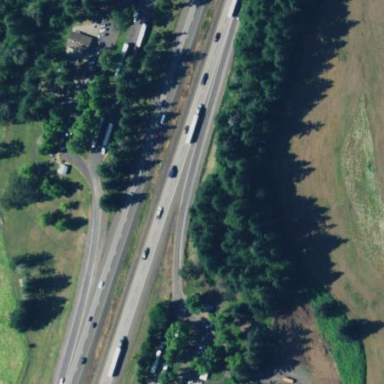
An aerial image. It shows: Rest area along the road.